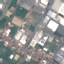
Land use / land cover: Industrial